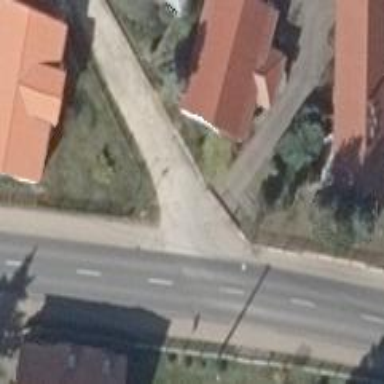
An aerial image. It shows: Residential road with compacted surface.